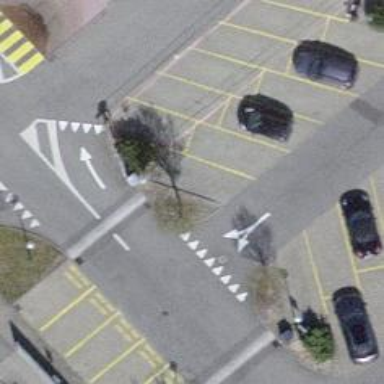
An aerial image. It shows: Road serving as parking aisle.